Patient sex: F
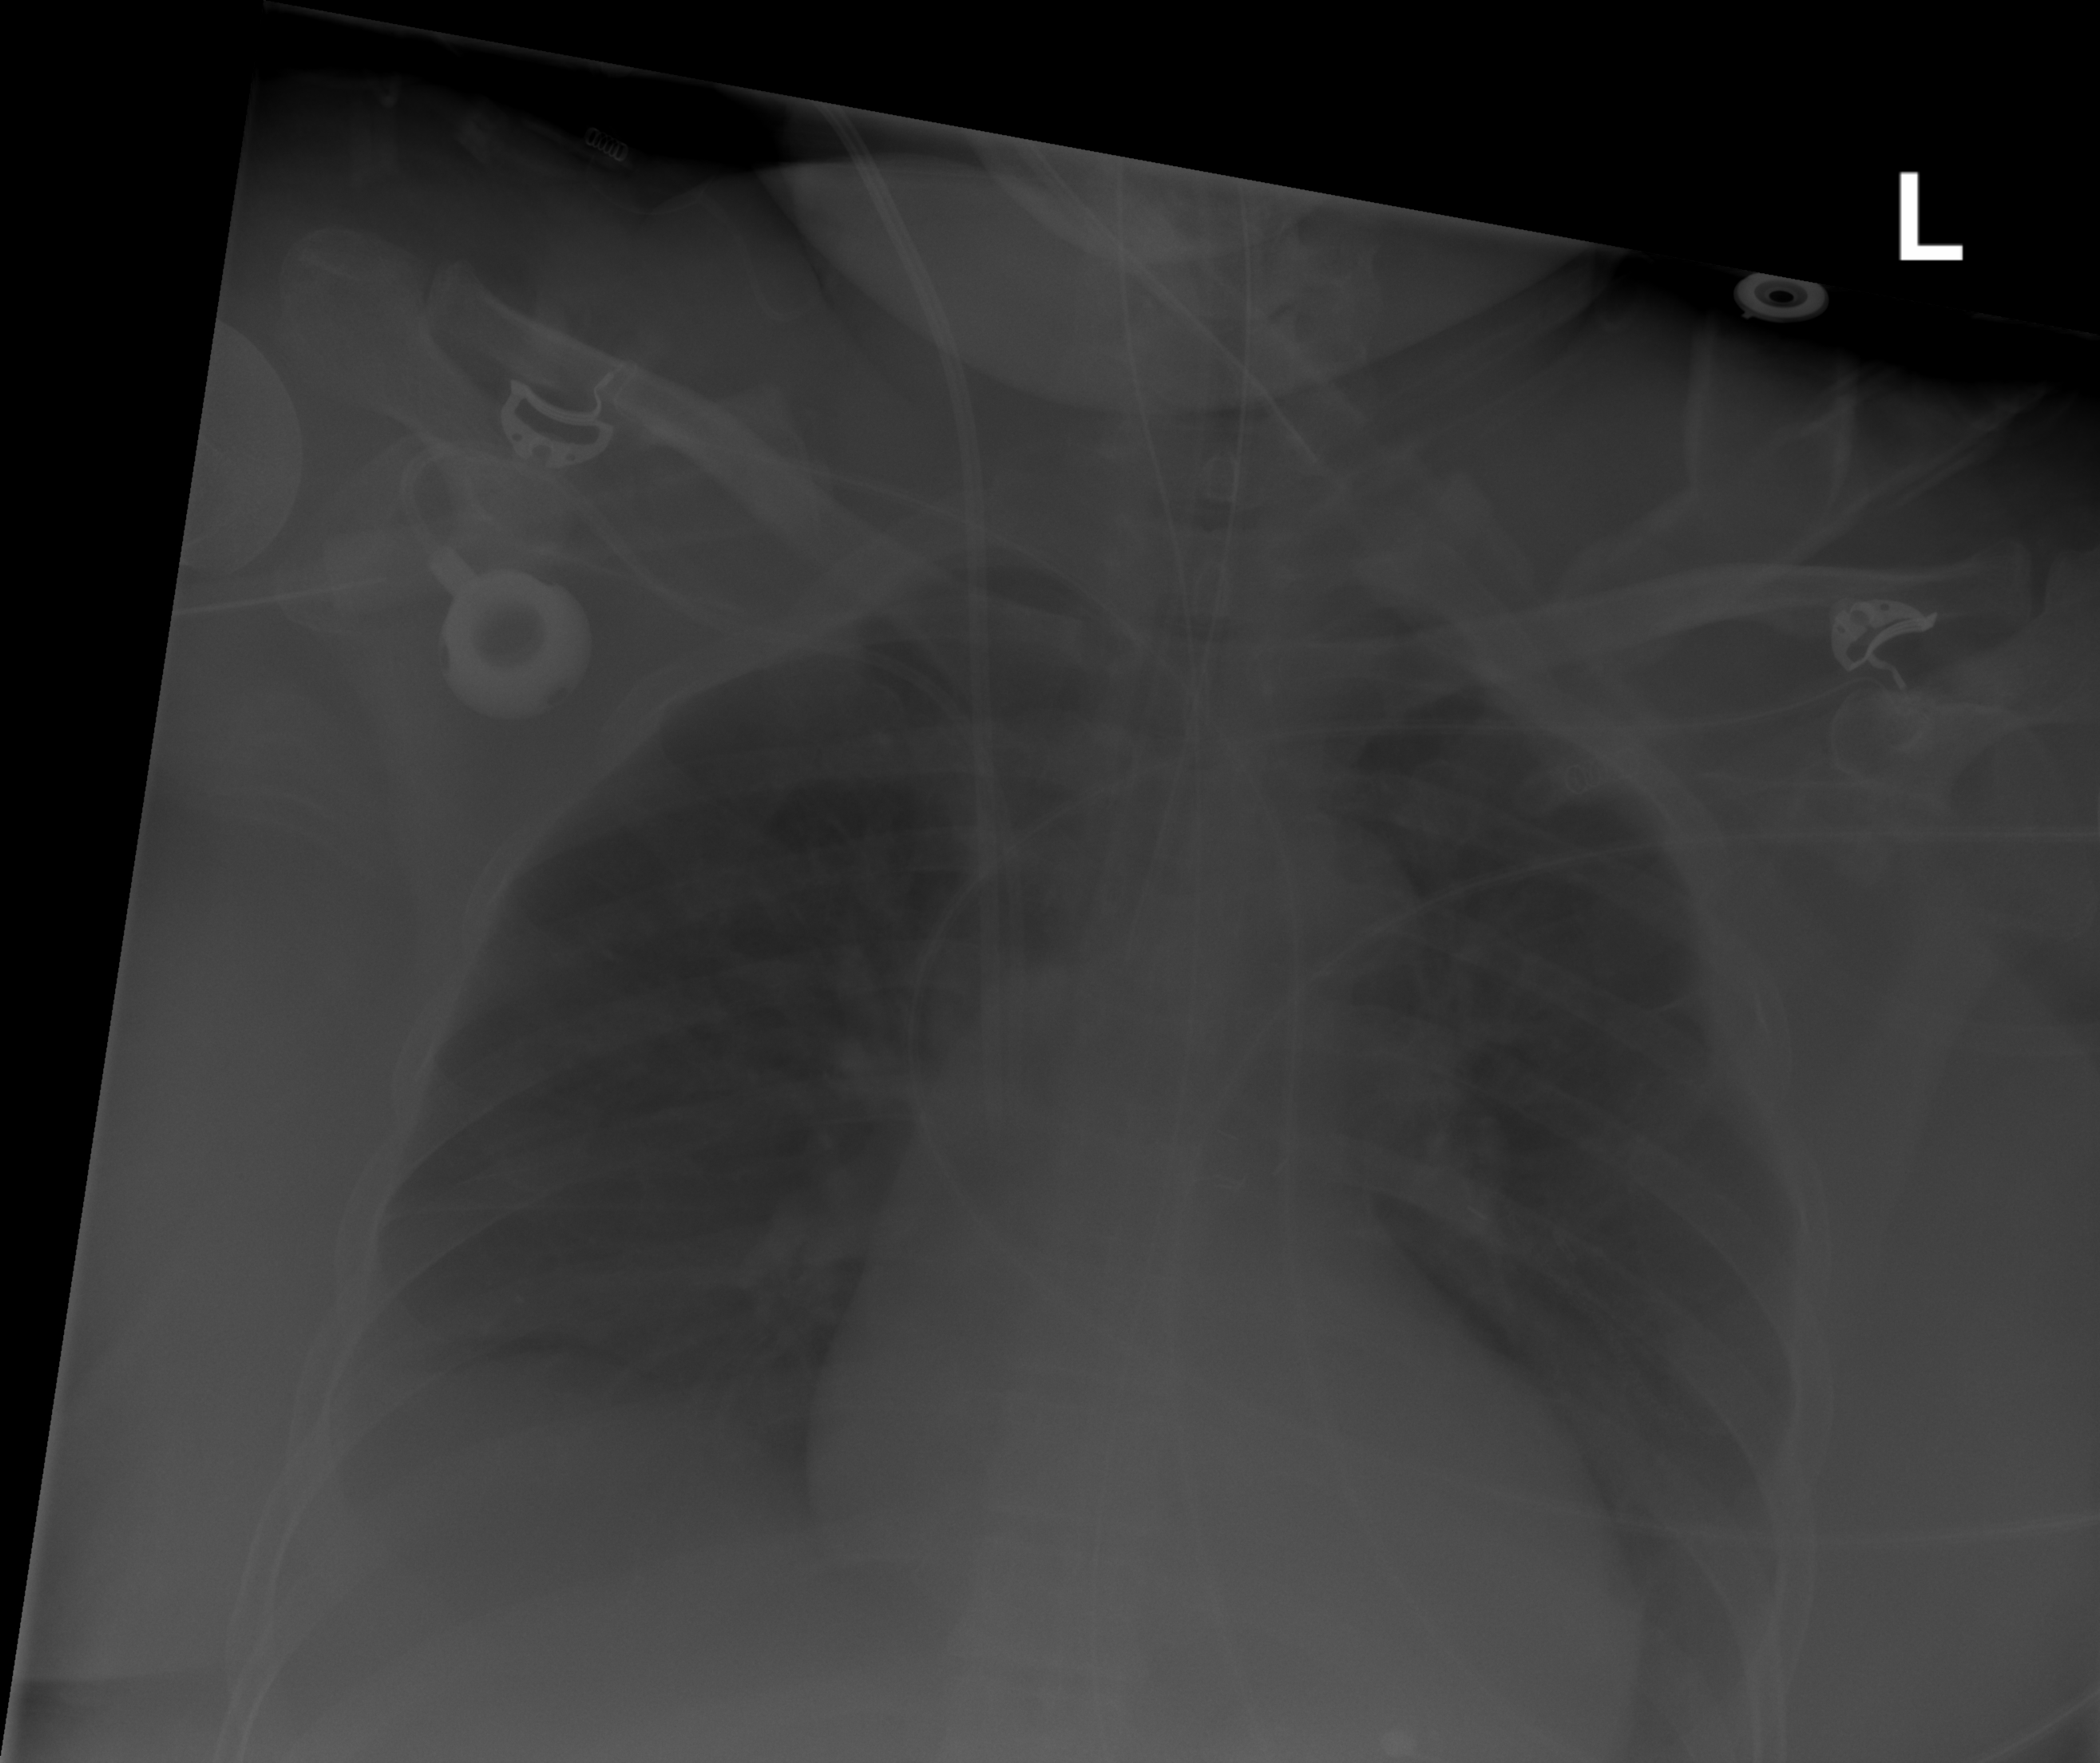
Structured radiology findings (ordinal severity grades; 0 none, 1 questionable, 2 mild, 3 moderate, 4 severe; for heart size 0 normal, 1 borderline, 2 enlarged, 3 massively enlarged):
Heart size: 0
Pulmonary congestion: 1
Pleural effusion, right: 2
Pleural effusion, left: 0
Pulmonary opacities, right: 0
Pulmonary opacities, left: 0
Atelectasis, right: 2
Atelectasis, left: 0